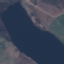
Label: River